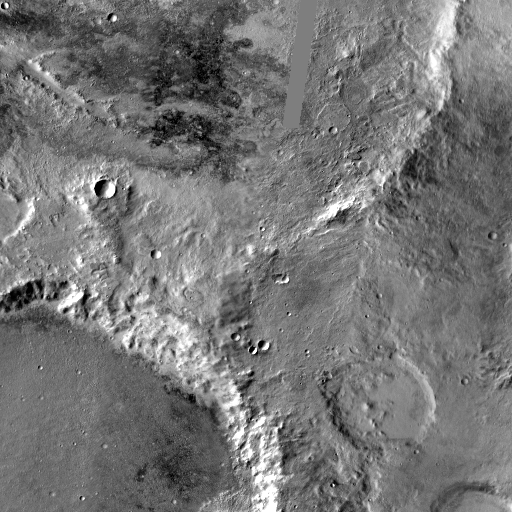
Crater classes present: Background, Other, Buried, Secondary